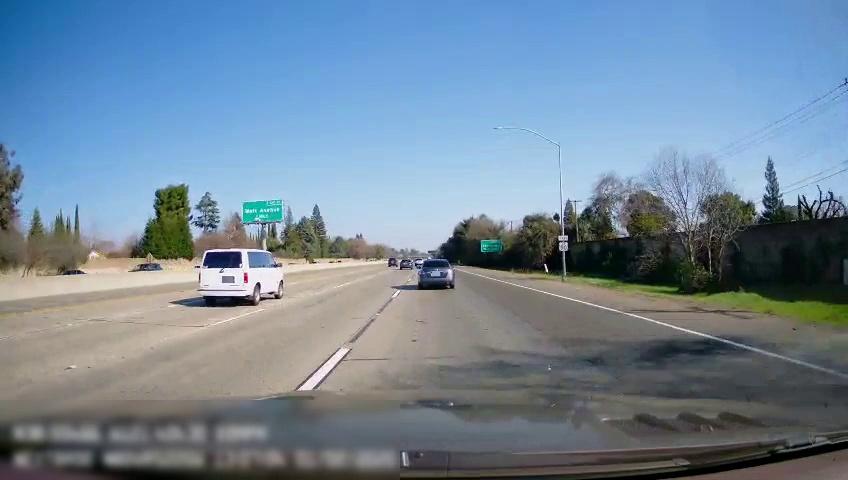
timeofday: Day
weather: Sunny
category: Drivable Space
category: Vehicles | SUV
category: Vehicles | Van
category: Vehicles | Car
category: Vehicles | Car
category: Vehicles | Car
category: Vehicles | SUV
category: Lanes | Current Lane
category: Lanes | Alternate Lane
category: Lanes | Alternate Lane
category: Lanes | Alternate Lane
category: Lanes | Alternate Lane
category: Traffic | Signs
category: Traffic | Signs